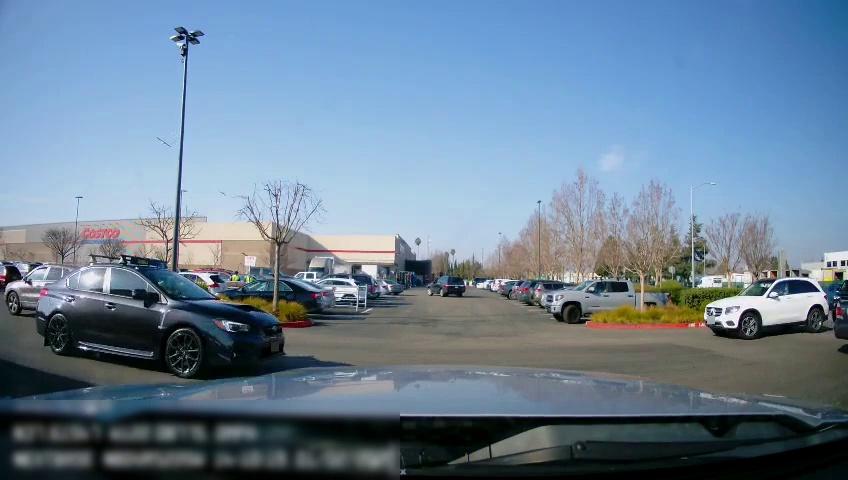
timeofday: Day
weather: Sunny
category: Drivable Space
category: Vehicles | Car
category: Vehicles | Car
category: Vehicles | SUV
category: Vehicles | SUV
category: Vehicles | SUV
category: Vehicles | SUV
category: Vehicles | Truck
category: Vehicles | SUV
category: Vehicles | SUV
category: Vehicles | SUV
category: Vehicles | SUV
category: Vehicles | SUV
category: Vehicles | Car
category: Vehicles | Car
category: Vehicles | Car
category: Vehicles | Car
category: Vehicles | Car
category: Vehicles | SUV
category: Vehicles | Truck
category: Vehicles | Truck
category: Vehicles | SUV
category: Vehicles | SUV